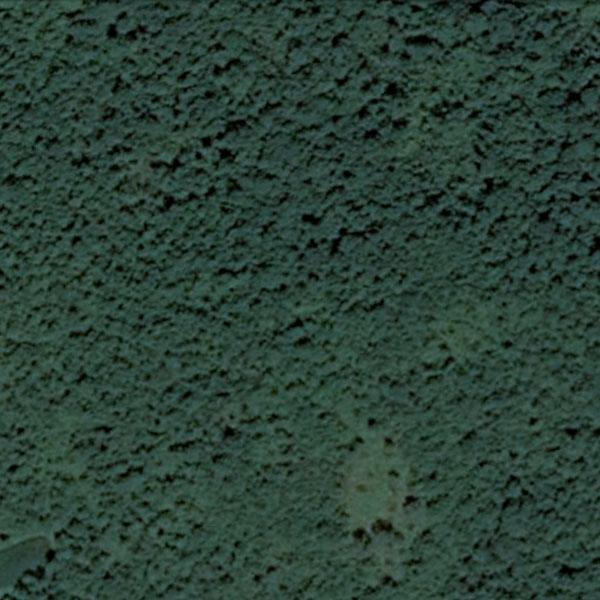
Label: Forest